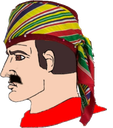
Label: 4_Yes_Chad